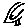
Label: bird